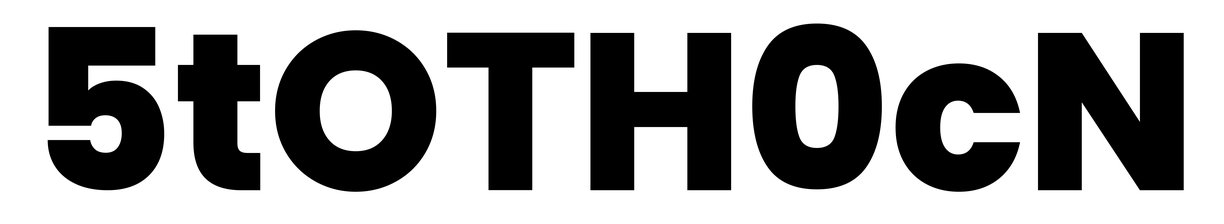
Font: Poppins-ExtraBold